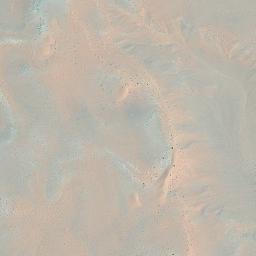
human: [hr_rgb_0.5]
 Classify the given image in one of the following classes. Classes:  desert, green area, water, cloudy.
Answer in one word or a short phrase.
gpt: desert